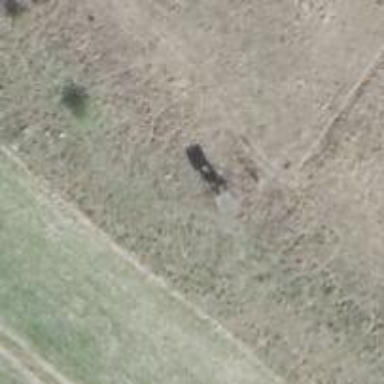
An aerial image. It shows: Hunting stand.